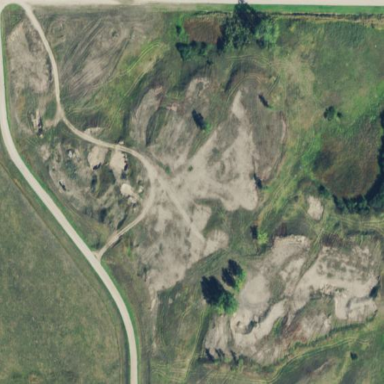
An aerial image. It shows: Quarry area.